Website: lowes
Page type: review-order
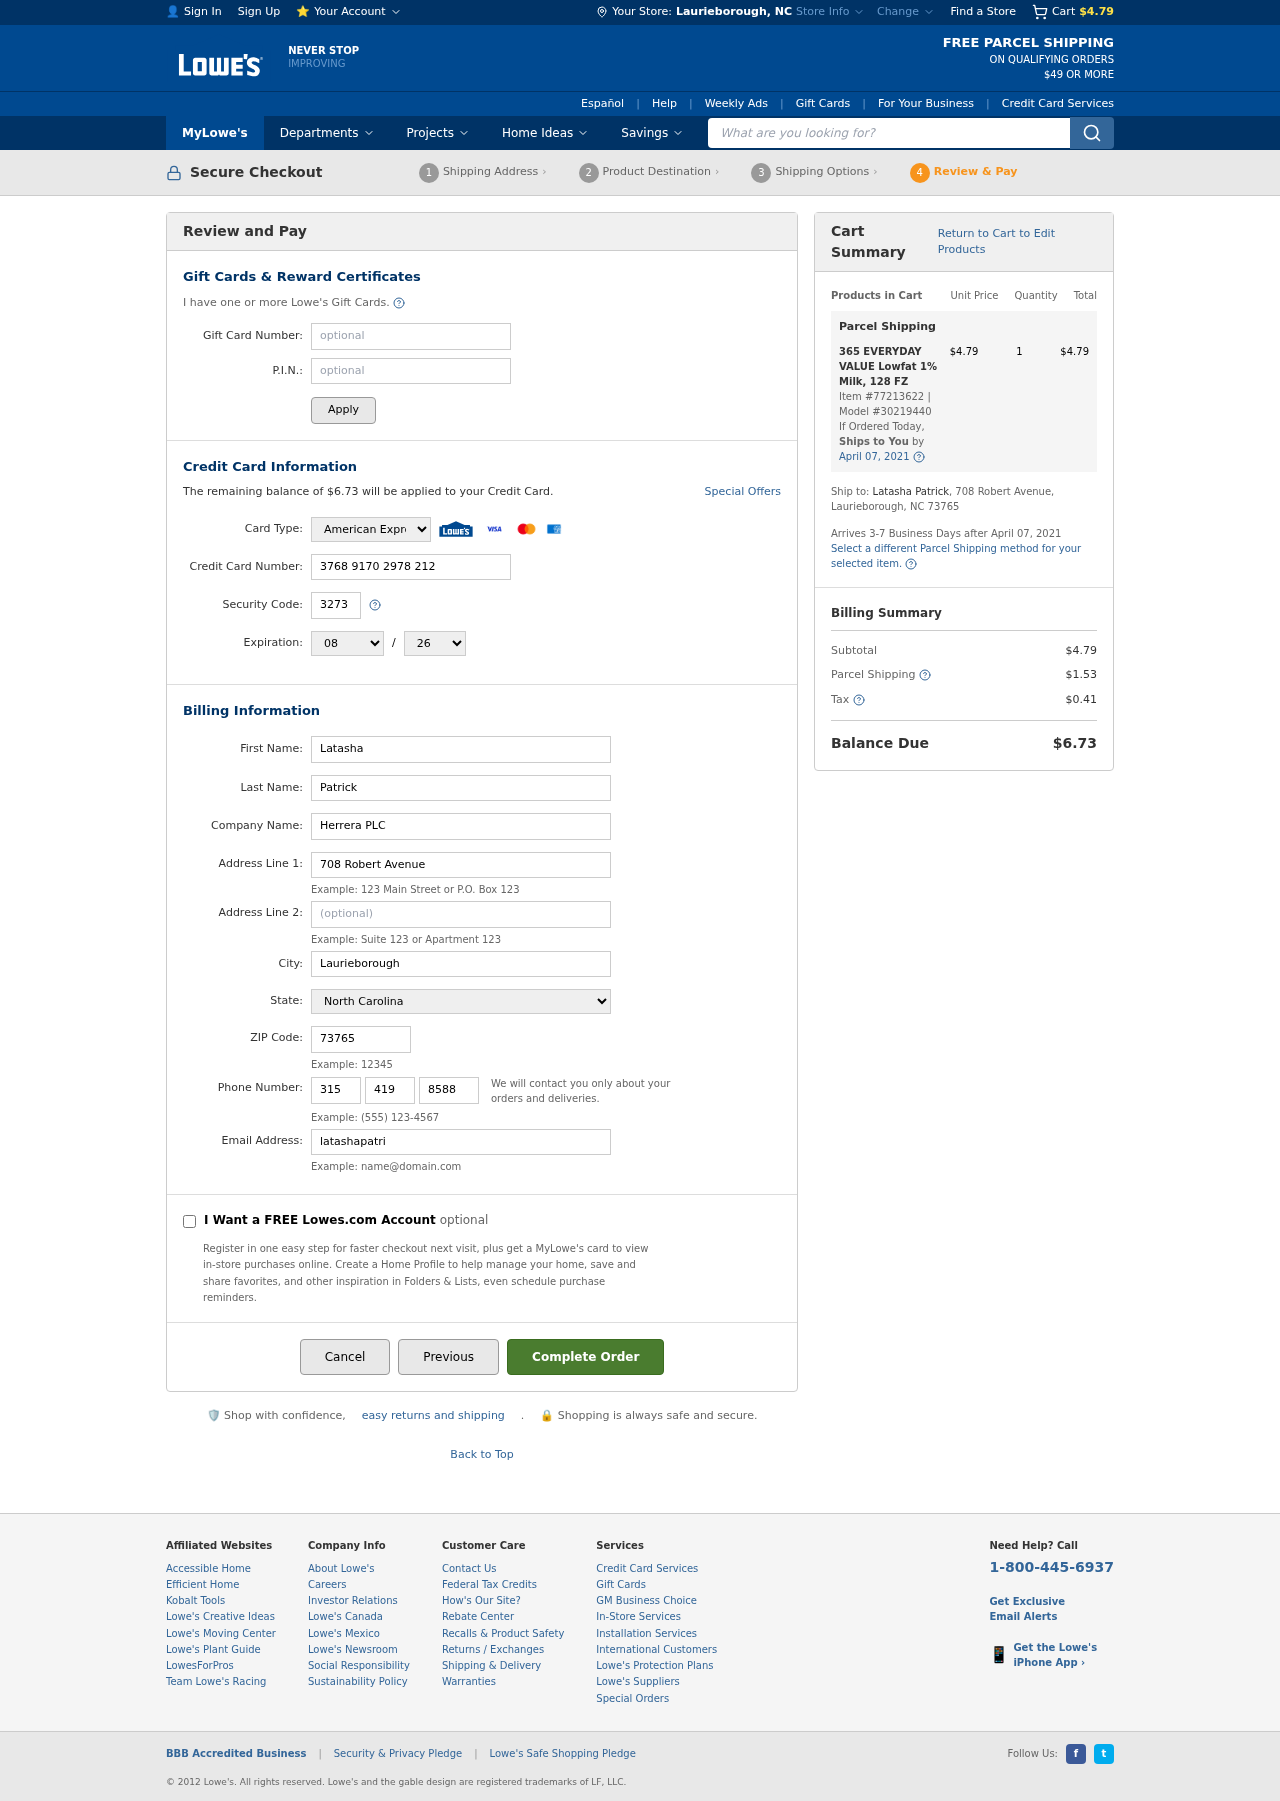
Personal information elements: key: PII_CARD_CVV
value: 3273
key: PII_CARD_EXPIRY_MONTH
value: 08
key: PII_CARD_EXPIRY_YEAR
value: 26
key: PII_CARD_NUMBER
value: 3768 9170 2978 212
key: PII_CARD_TYPE
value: American Express
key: PII_CITY
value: Laurieborough
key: PII_CITY_STATE
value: Laurieborough, NC
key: PII_COMPANY
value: Herrera PLC
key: PII_EMAIL
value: latashapatrick@hotmail.com
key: PII_FIRSTNAME
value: Latasha
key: PII_LASTNAME
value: Patrick
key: PII_PHONE_AREA
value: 315
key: PII_PHONE_PREFIX
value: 419
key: PII_PHONE_SUFFIX
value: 8588
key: PII_POSTCODE
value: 73765
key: PII_STATE
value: North Carolina
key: PII_STREET
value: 708 Robert Avenue
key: PII_STREET2
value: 708 Robert Avenue
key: PII_FULLNAME2
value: Latasha Patrick
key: PII_STATE_ABBR
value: NC
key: PII_POSTCODE_FULL
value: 73765
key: PII_CITY_STATE_ZIP
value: Laurieborough, NC 73765
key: PII_POSTCODE_NUMERIC
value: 73765
Product elements: key: PRODUCT1_NAME
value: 365 EVERYDAY VALUE Lowfat 1% Milk, 128 FZ
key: PRODUCT1_PRICE
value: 4.79
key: PRODUCT1_QUANTITY
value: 1
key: PRODUCT1_ITEM_NUMBER
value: Item #77213622
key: PRODUCT1_MODEL_NUMBER
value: Model #30219440
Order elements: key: ORDER_SUBTOTAL
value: $4.79
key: ORDER_BALANCE_DUE
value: $6.73
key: ORDER_SHIPPING_DATE
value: April 07, 2021
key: ORDER_ITEM_TOTAL
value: $4.79
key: ORDER_SHIPPING_DATE2
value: April 07, 2021
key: ORDER_SHIPPING_COST
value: $1.53
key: ORDER_TAX
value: $0.41
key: ORDER_TOTAL
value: $6.73
Search elements: key: HEADER_SEARCH
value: What are you looking for?